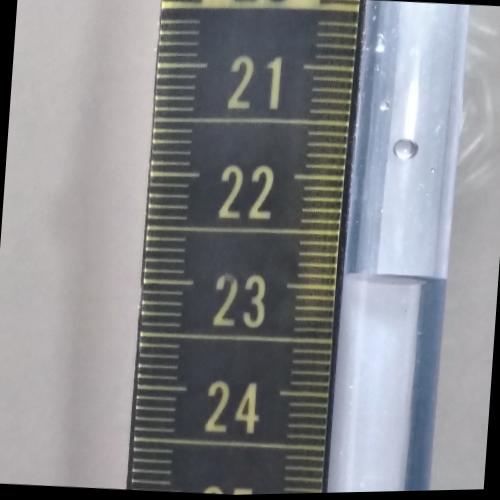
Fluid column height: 22.9 cm